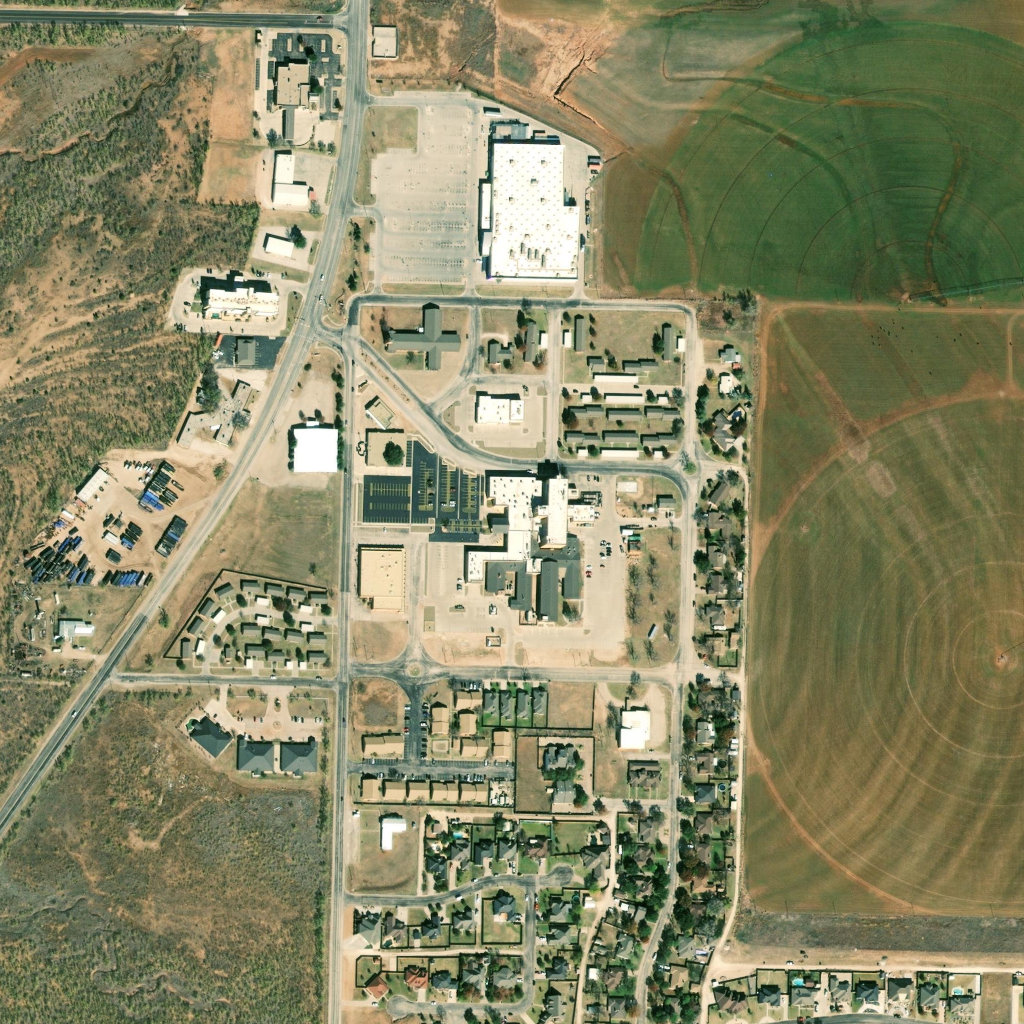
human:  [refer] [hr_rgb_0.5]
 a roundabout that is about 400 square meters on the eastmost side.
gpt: <box>[[65, 44, 68, 47, 0]]</box>

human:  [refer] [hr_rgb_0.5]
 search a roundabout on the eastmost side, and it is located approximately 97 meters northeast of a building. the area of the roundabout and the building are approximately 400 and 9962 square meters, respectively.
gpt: <box>[[65, 44, 68, 47, 0]]</box>